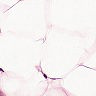
Metastatic tissue present: yes